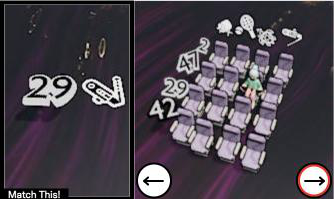
Task: seats
Answer: no